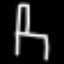
Label: chair